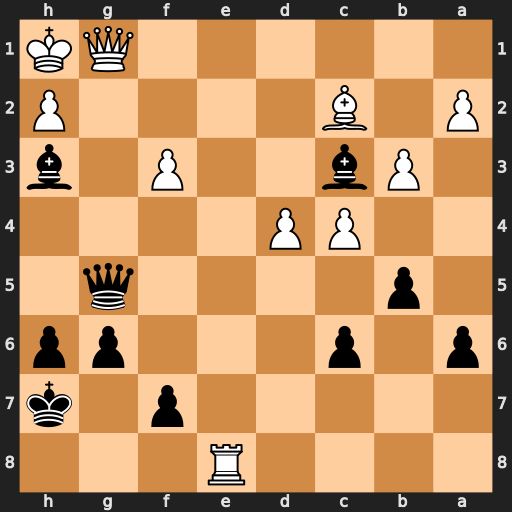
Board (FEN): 4R3/5p1k/p1p3pp/1p4q1/2PP4/1Pb2P1b/P1B4P/6QK
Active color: b
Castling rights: -
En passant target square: -
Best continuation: Qd2 Bxg6+ fxg6 Re7+ Kh8